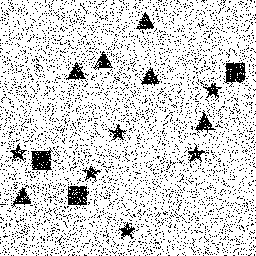
Squares: 3
Triangles: 6
Stars: 6
Total shapes: 15